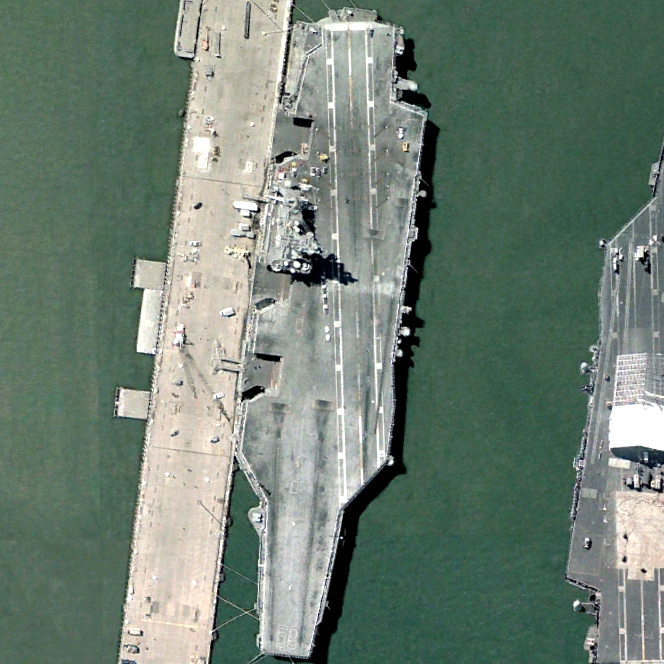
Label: aircraft_carrier